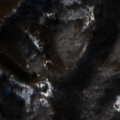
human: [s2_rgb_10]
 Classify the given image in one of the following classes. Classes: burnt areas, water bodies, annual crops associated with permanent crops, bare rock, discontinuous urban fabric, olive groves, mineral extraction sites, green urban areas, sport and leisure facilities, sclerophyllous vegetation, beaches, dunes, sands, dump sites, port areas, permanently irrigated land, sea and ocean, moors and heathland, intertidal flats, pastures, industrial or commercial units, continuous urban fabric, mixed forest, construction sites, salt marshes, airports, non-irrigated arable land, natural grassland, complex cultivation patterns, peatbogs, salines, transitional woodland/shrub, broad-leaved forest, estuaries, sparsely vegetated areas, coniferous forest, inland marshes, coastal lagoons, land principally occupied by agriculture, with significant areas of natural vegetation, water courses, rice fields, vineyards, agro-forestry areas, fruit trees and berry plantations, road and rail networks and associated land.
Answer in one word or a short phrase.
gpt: broad-leaved forest, transitional woodland/shrub